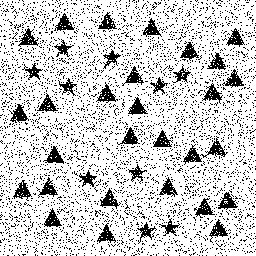
Squares: 0
Triangles: 28
Stars: 10
Total shapes: 38